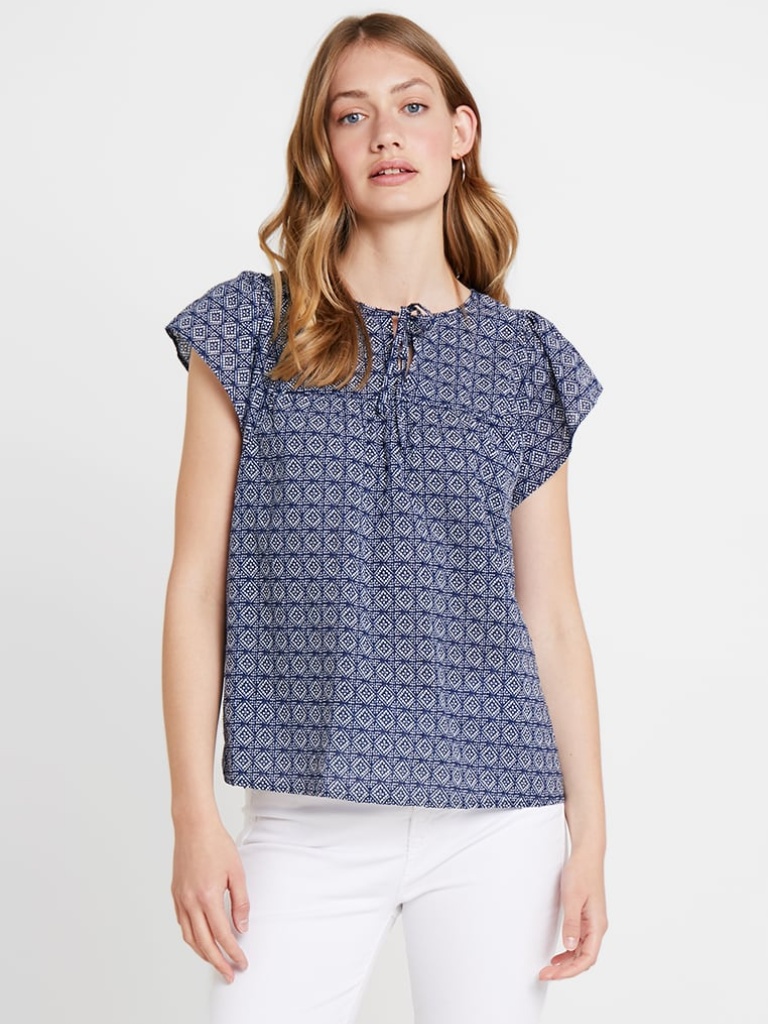
cotton relaxed short sleeve hip length Untucked v-neck blouse